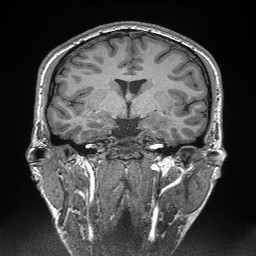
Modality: T1w
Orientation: sagittal
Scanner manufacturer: siemens
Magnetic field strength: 3 T
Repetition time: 2.3 s
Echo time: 0.00298 s